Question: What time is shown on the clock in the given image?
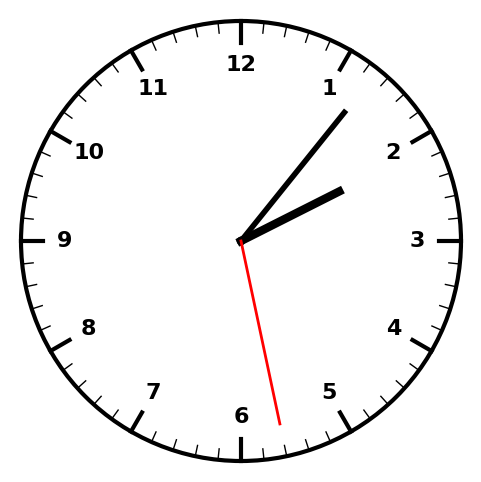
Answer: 02:06:28